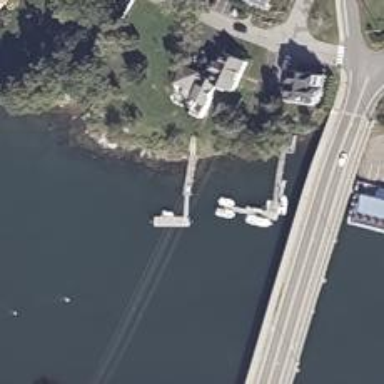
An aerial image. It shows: Man-made pier.